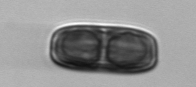
Label: Ephemera